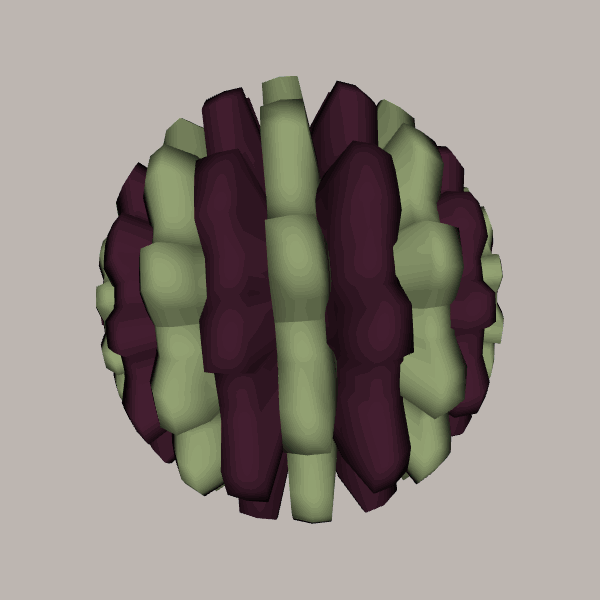
Background: light